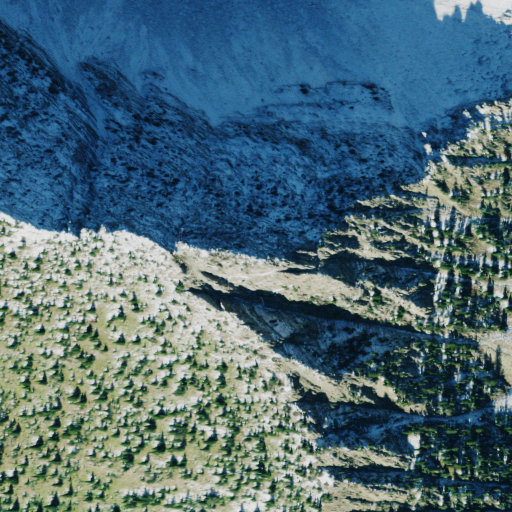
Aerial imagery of mountain in Montana named Krinklehorn Peak containing shrub, barren land, and evergreen forest